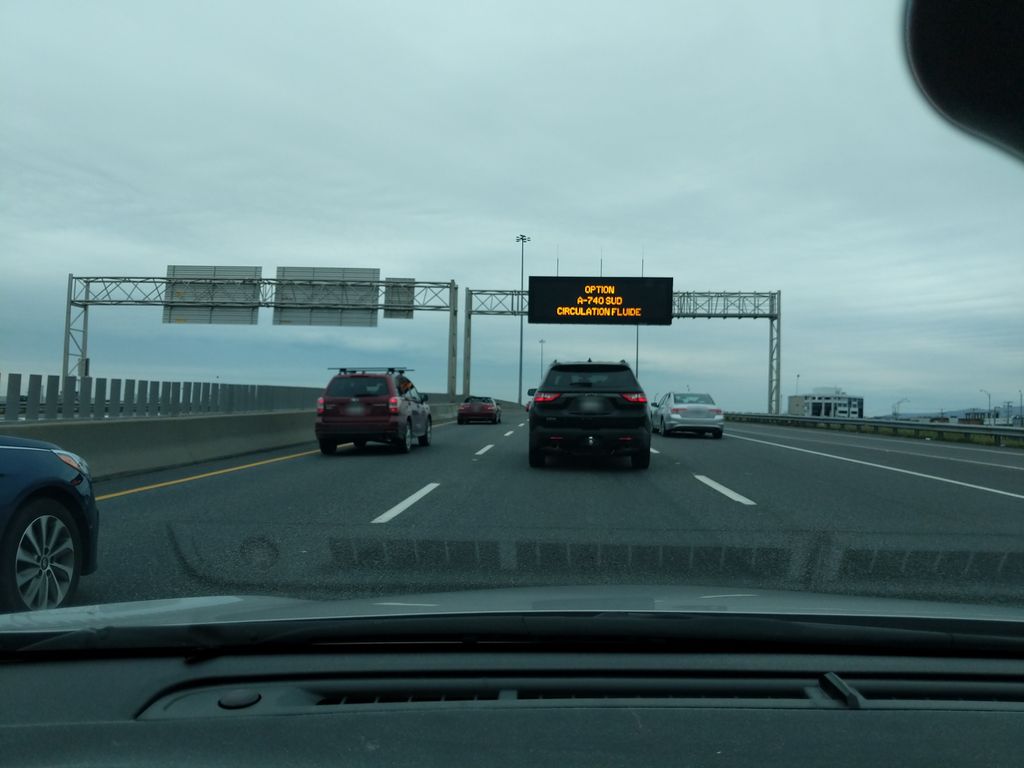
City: quebec_city